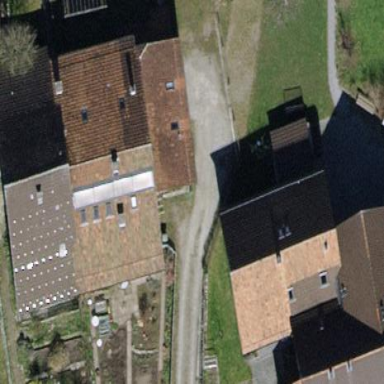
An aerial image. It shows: Building with gabled roof oriented across.